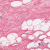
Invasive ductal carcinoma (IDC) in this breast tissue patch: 0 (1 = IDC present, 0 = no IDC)